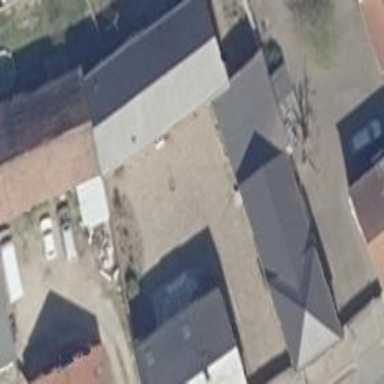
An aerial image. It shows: Shed.